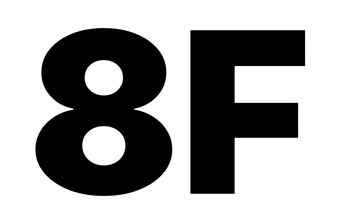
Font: Inter_Black